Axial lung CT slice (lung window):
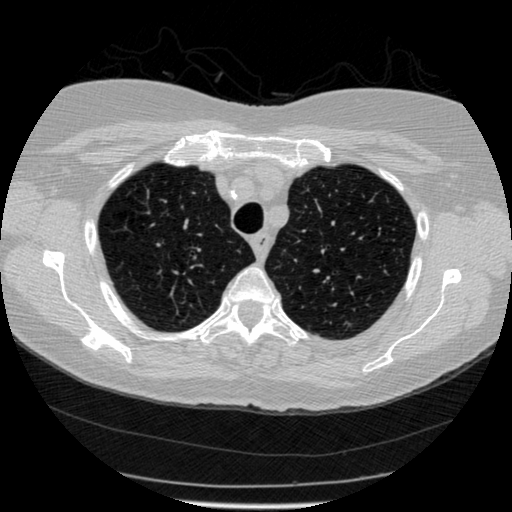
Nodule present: no